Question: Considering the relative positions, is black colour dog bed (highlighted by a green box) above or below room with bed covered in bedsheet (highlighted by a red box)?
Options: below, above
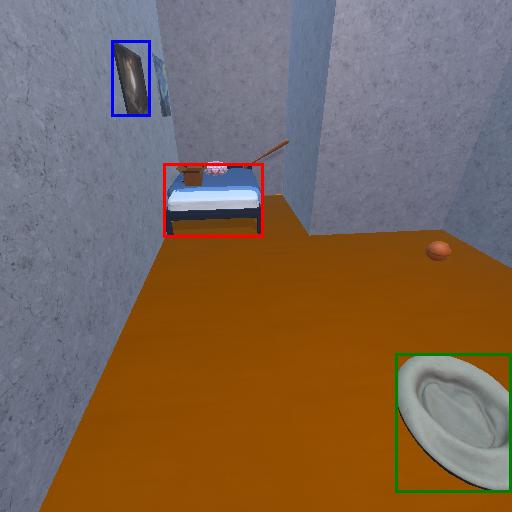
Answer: below